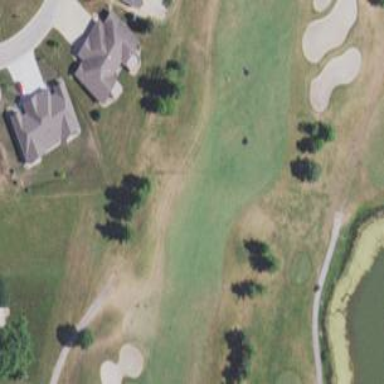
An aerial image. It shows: Golf hole.